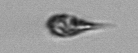
Label: Euglena